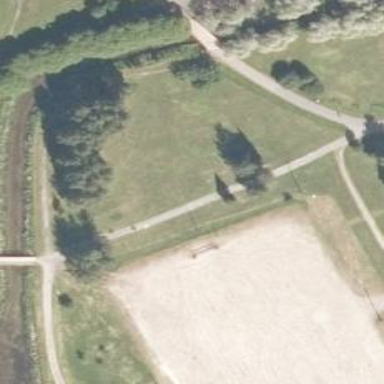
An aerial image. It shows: Dog park for leisure land.